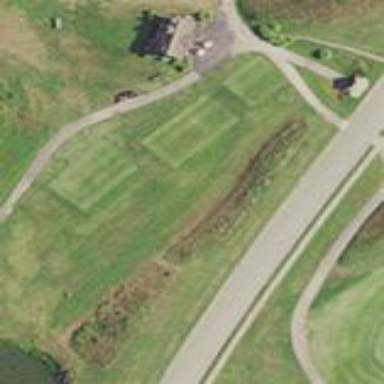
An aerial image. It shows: Rough area on grassy golf course.